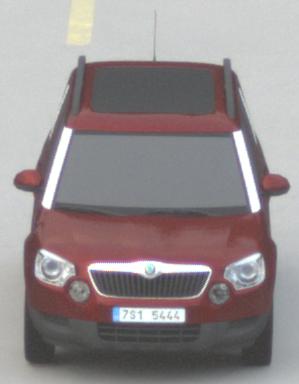
Make: Skoda
Model: Yeti 1.2 TSI
Detailed model: Yeti
Model produced from: 2009/11
Model produced until: 2011/10
Doors: 5
Color: red
Road condition: wet road
Daytime: sunrise or sunset
Contrast: low contrast